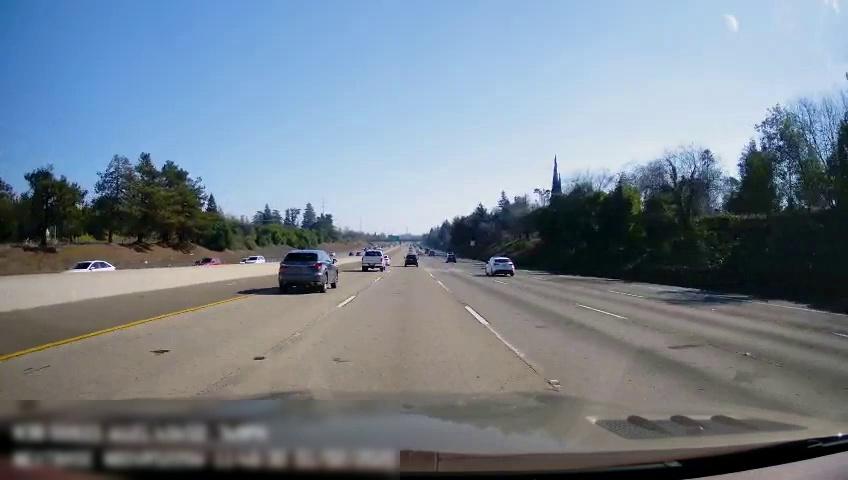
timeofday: Day
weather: Sunny
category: Drivable Space
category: Vehicles | Car
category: Vehicles | SUV
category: Vehicles | SUV
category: Vehicles | SUV
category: Vehicles | SUV
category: Vehicles | SUV
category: Vehicles | SUV
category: Vehicles | SUV
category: Lanes | Alternate Lane
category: Lanes | Alternate Lane
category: Lanes | Alternate Lane
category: Lanes | Alternate Lane
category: Lanes | Current Lane
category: Lanes | Alternate Lane